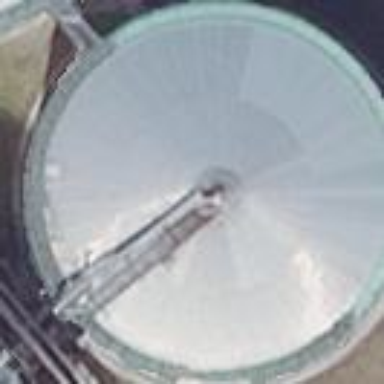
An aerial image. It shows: Storage tank that is man-made.